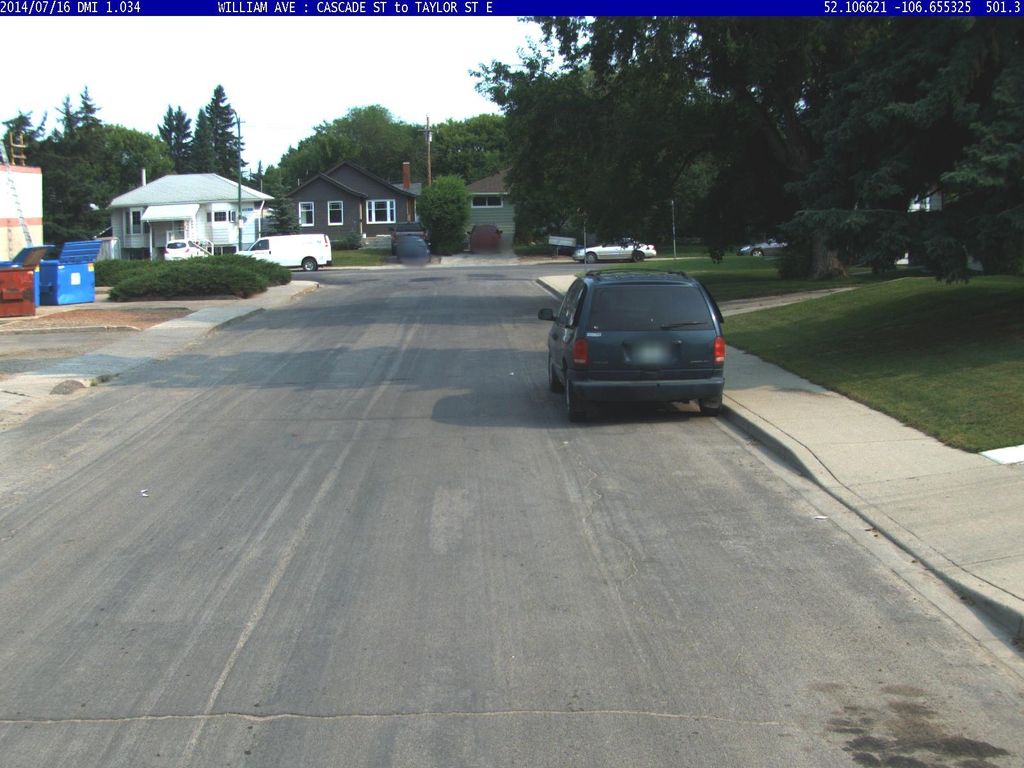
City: saskatoon